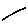
Label: line